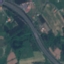
Label: Highway